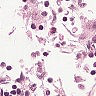
Metastatic tissue present: no